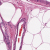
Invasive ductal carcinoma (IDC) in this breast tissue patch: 0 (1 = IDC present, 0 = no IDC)